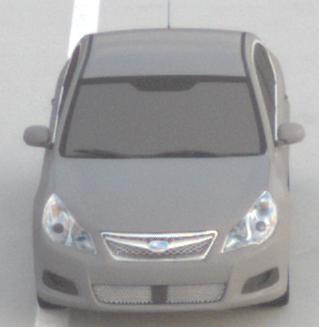
Make: Subaru
Model: Legacy 2.0R
Detailed model: Legacy (IV) Limousine
Model produced from: 2007/09
Model produced until: 2008/10
Doors: 4
Color: gray
Road condition: dry road
Daytime: sunrise or sunset
Contrast: low contrast